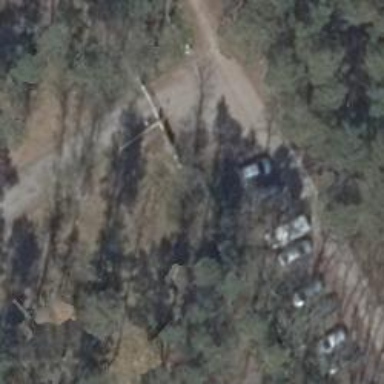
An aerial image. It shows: Emergency access point on the road.